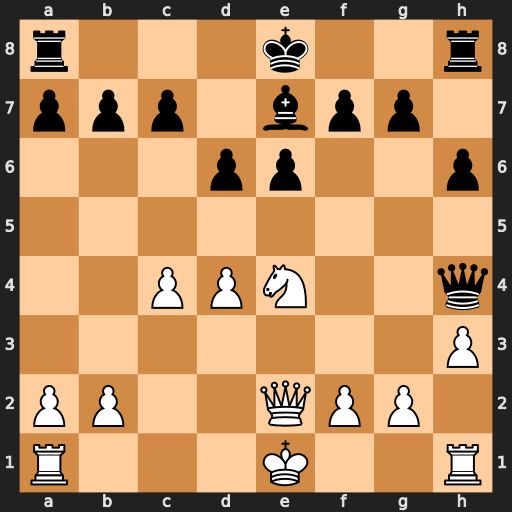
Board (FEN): r3k2r/ppp1bpp1/3pp2p/8/2PPN2q/7P/PP2QPP1/R3K2R
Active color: w
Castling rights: KQkq
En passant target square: -
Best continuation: g3 Qxe4 Qxe4